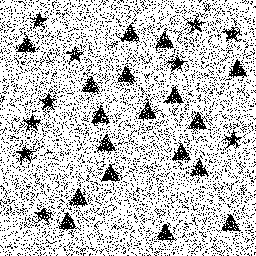
Squares: 0
Triangles: 18
Stars: 10
Total shapes: 28